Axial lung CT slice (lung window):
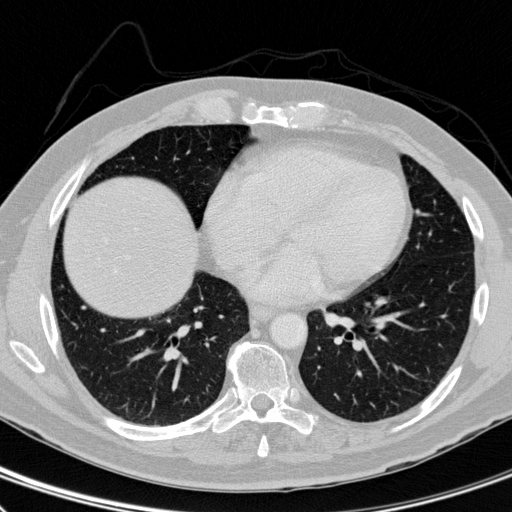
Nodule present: no